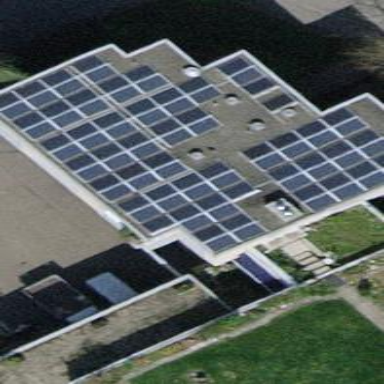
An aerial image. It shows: Building with solar photovoltaic panel generator.